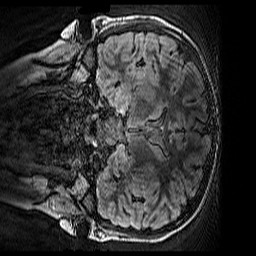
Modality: FLAIR
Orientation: coronal
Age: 10
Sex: male
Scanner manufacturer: siemens
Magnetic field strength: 3 T
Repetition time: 5 s
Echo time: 0.388 s